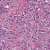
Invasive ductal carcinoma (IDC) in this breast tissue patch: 1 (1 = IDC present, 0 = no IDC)